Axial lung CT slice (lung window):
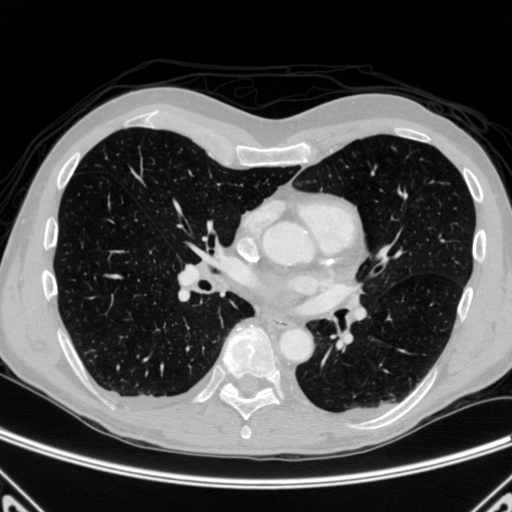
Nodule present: no